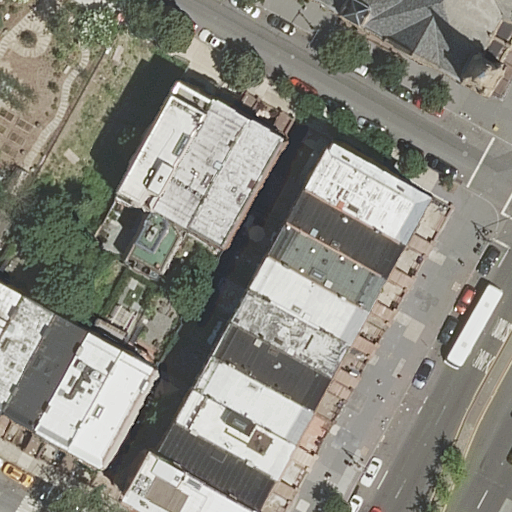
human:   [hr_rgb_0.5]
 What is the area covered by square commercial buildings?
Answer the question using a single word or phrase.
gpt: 0m2

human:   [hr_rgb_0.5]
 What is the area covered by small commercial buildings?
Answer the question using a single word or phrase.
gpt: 0m2

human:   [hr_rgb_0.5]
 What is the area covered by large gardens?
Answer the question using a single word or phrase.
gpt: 1202m2

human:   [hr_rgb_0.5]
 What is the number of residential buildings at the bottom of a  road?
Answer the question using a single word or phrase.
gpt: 17

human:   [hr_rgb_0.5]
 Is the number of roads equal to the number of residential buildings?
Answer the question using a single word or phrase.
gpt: no

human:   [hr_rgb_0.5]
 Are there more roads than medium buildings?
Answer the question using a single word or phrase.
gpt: no

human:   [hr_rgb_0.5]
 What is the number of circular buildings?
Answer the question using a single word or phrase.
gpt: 0

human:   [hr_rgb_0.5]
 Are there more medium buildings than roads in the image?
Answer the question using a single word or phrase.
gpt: yes

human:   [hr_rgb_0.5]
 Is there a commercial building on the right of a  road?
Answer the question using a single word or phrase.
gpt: no

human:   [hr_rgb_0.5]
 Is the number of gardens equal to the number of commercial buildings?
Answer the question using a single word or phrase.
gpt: no

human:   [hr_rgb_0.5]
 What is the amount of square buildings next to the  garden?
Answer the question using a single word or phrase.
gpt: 0

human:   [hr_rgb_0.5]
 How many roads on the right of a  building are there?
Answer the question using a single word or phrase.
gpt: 3

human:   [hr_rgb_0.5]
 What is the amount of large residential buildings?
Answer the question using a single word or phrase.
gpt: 0

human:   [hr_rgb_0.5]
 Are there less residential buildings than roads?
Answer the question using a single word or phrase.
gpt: no

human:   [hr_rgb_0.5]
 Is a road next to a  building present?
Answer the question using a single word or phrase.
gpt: yes

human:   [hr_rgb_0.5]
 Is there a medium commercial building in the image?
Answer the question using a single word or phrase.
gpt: no

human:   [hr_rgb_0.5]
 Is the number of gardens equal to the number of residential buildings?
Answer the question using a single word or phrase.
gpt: no

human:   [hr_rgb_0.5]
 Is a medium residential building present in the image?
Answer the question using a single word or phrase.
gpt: yes

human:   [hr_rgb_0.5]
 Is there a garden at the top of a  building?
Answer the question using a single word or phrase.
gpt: yes

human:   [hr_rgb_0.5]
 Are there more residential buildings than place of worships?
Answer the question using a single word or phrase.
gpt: yes

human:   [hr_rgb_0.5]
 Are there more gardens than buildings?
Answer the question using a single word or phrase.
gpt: no

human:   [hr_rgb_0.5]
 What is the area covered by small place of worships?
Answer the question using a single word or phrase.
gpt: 0m2

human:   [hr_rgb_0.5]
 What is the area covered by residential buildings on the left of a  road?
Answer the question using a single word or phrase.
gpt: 3138m2

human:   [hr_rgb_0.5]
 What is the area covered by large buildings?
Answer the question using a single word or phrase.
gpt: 0m2

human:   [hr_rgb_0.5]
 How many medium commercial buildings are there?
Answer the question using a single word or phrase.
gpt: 0

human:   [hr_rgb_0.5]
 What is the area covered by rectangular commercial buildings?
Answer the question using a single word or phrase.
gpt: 0m2

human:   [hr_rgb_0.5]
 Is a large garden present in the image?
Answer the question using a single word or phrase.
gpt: yes

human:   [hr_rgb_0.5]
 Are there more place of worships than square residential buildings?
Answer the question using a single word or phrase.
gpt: yes

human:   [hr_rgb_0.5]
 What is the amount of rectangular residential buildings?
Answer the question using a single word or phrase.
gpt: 17

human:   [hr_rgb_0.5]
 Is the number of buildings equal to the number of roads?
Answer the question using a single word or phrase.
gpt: no

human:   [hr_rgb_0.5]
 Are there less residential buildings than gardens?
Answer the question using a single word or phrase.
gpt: no

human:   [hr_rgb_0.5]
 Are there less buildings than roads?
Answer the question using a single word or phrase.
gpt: no

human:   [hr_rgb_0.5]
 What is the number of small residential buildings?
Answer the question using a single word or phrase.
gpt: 3

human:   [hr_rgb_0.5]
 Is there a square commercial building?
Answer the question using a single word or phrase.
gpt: no

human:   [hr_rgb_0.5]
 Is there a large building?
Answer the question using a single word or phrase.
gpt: no

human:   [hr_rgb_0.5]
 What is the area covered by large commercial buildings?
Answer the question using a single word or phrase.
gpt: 0m2